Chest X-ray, PA view. Patient: 51 years old, sex M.
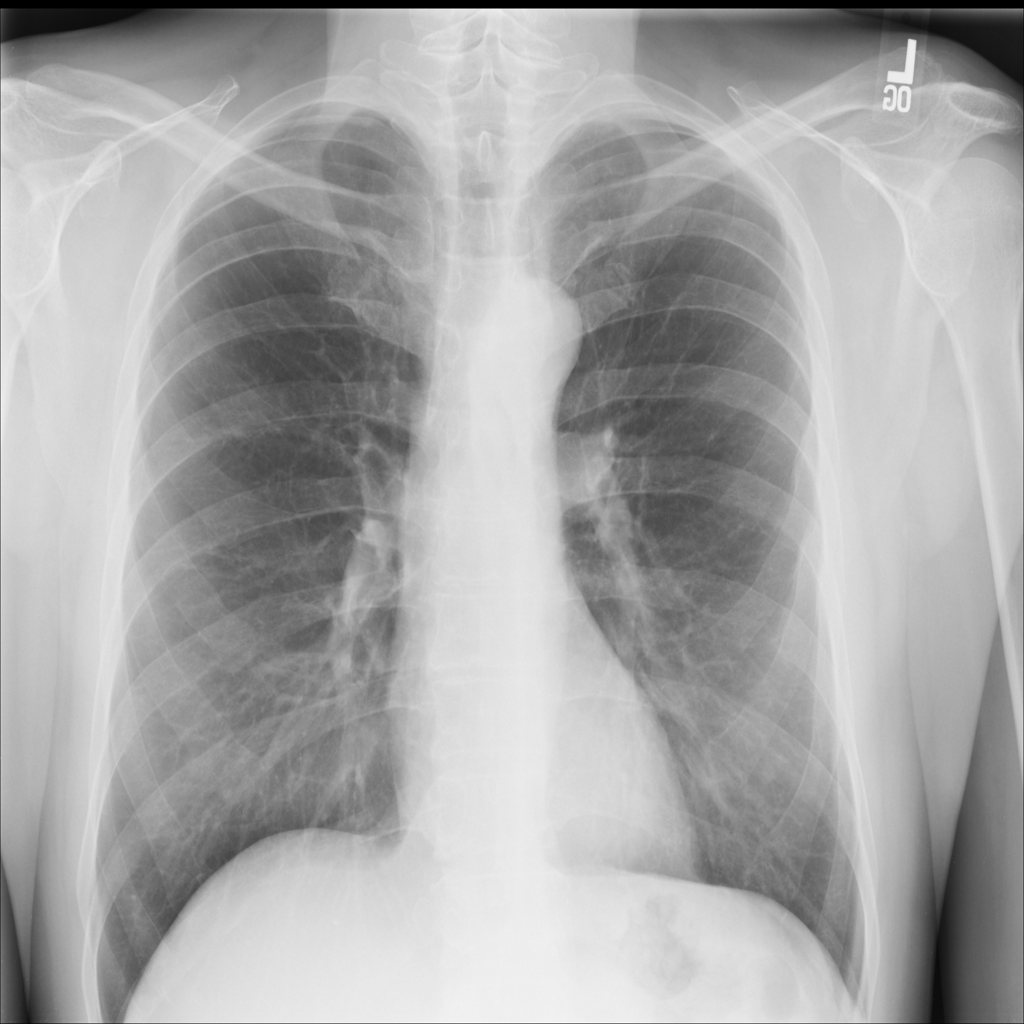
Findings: No Finding